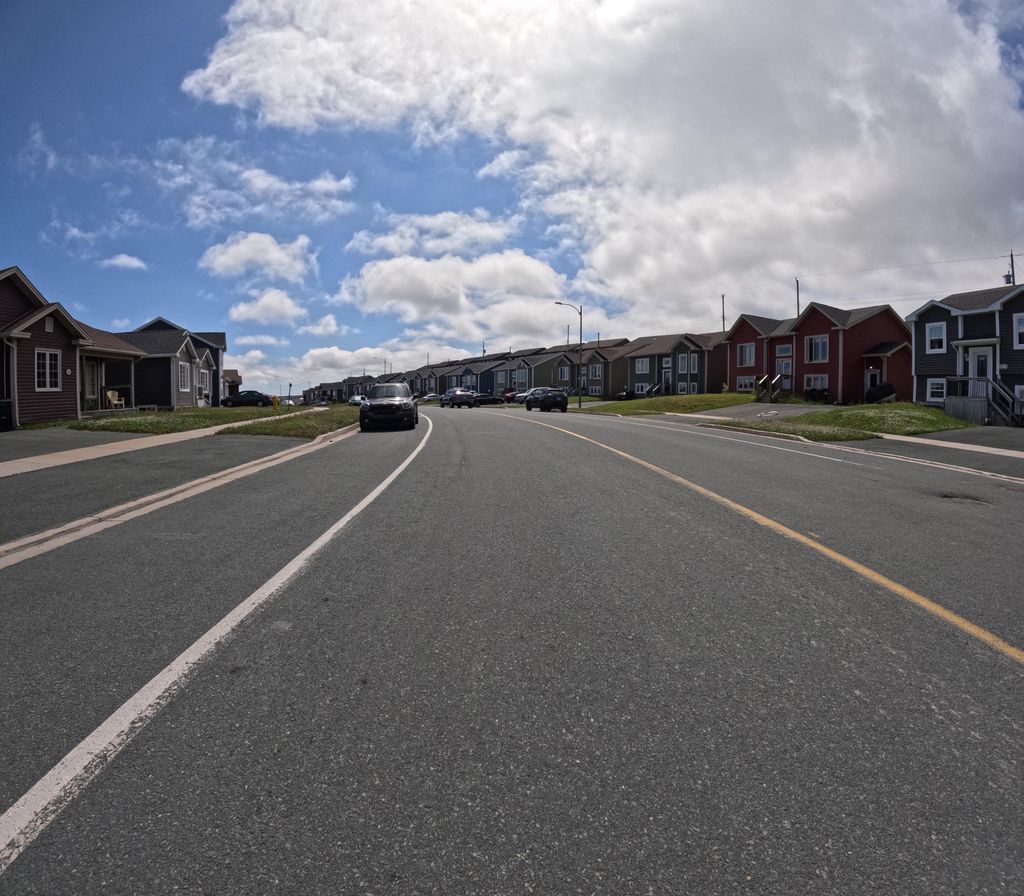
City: st_johns